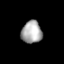
Tissue: lung
Cell type: Others
Senescence score: 0.2153
Nuclear area (px): 450
Mean DAPI intensity: 169.396